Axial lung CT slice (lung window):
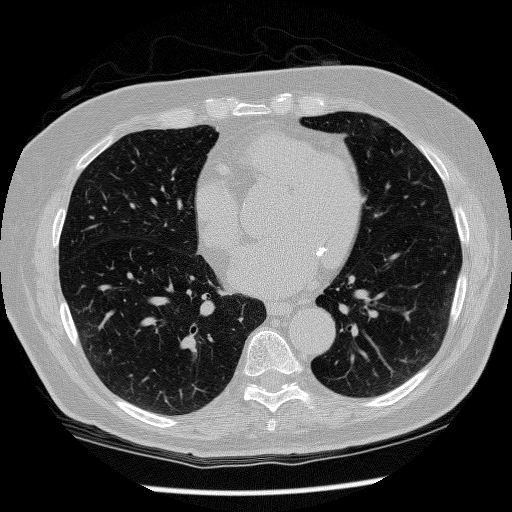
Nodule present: no